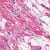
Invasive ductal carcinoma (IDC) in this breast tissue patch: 0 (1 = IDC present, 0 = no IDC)